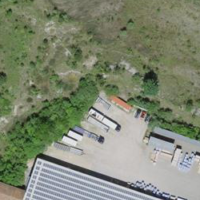
EUNIS habitat code: 54
Species observed at this site:
Gryllotalpa gryllotalpa
Tettigonia viridissima
Phaneroptera falcata
Chorthippus brunneus
Chorthippus biguttulus
Milvus migrans
Buteo buteo
Falco tinnunculus
Conocephalus fuscus